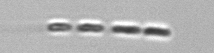
Label: Skeletonema